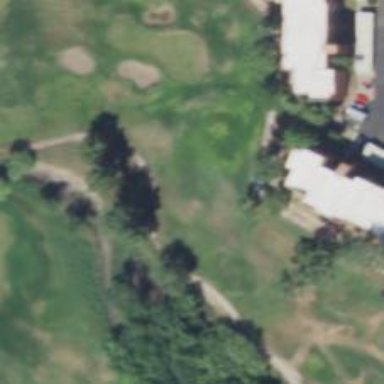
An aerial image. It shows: Golf tee.